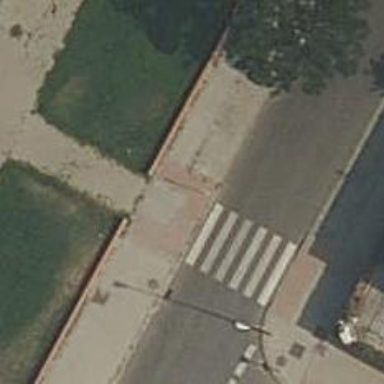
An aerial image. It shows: Zebra crossing on the road.